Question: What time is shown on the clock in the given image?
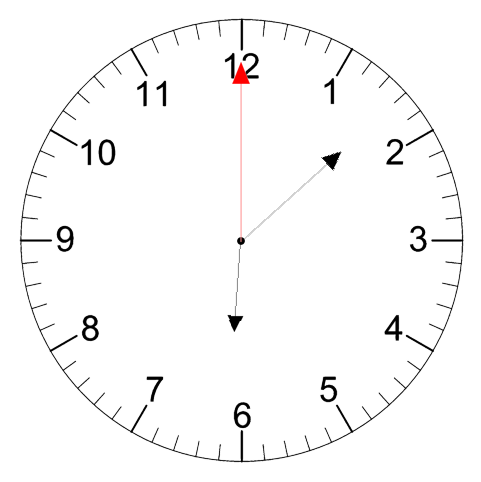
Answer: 06:08:00